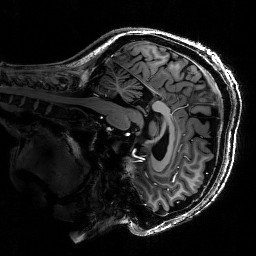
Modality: T1w
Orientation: sagittal
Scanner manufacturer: siemens
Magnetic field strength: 6.98 T
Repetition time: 2.5 s
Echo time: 0.00297 s